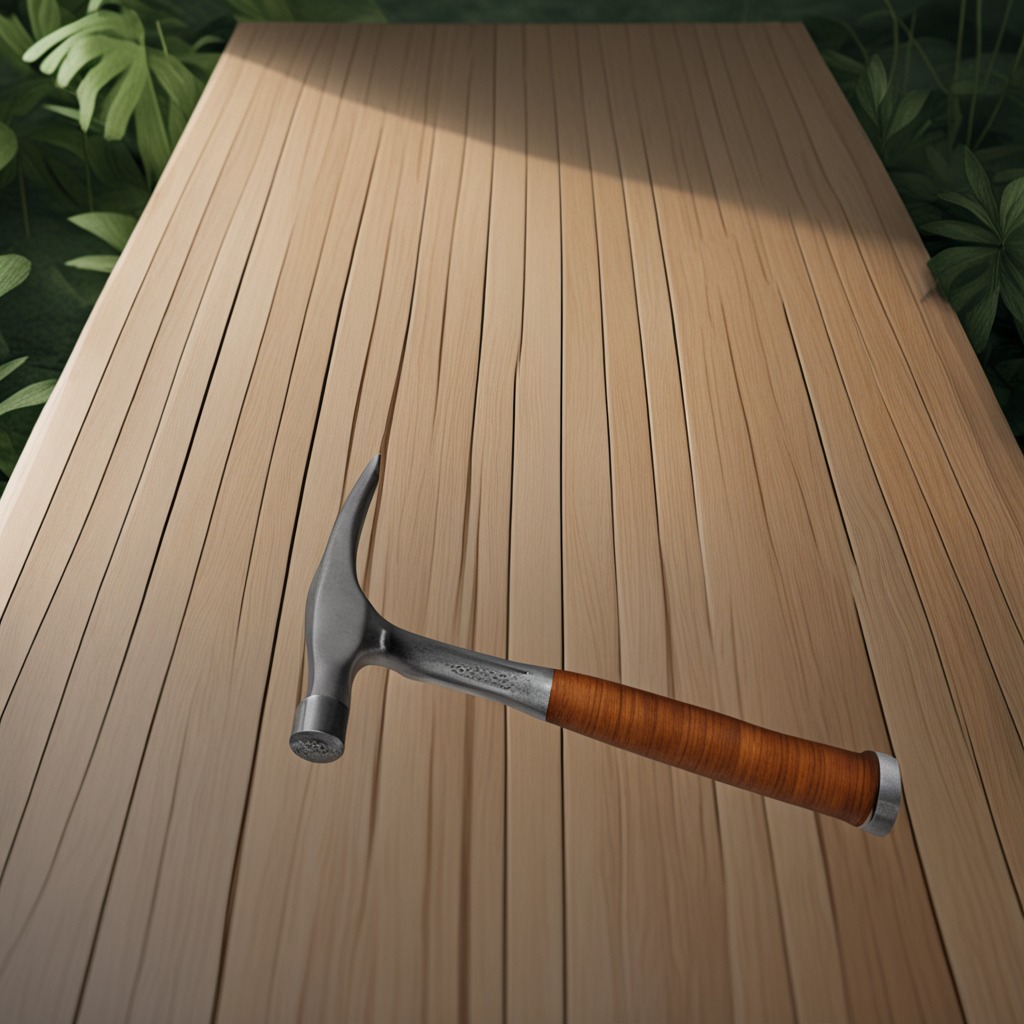
A hammer lies on a wooden table inside a jungle field workshop tent humid ambient light worn but